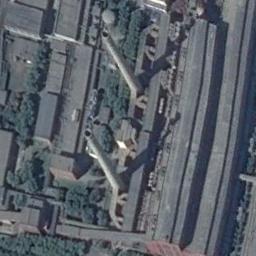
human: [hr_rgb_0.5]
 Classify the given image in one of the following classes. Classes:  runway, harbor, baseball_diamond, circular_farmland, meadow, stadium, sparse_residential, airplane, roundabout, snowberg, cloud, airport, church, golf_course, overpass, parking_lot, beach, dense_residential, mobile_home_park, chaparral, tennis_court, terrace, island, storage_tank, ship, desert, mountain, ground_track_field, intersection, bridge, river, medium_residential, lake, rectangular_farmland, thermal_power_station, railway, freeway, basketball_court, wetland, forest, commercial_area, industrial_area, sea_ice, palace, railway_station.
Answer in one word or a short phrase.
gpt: thermal_power_station